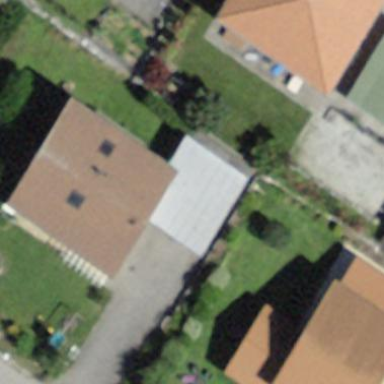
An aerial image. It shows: Garage.